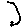
Label: hexagon